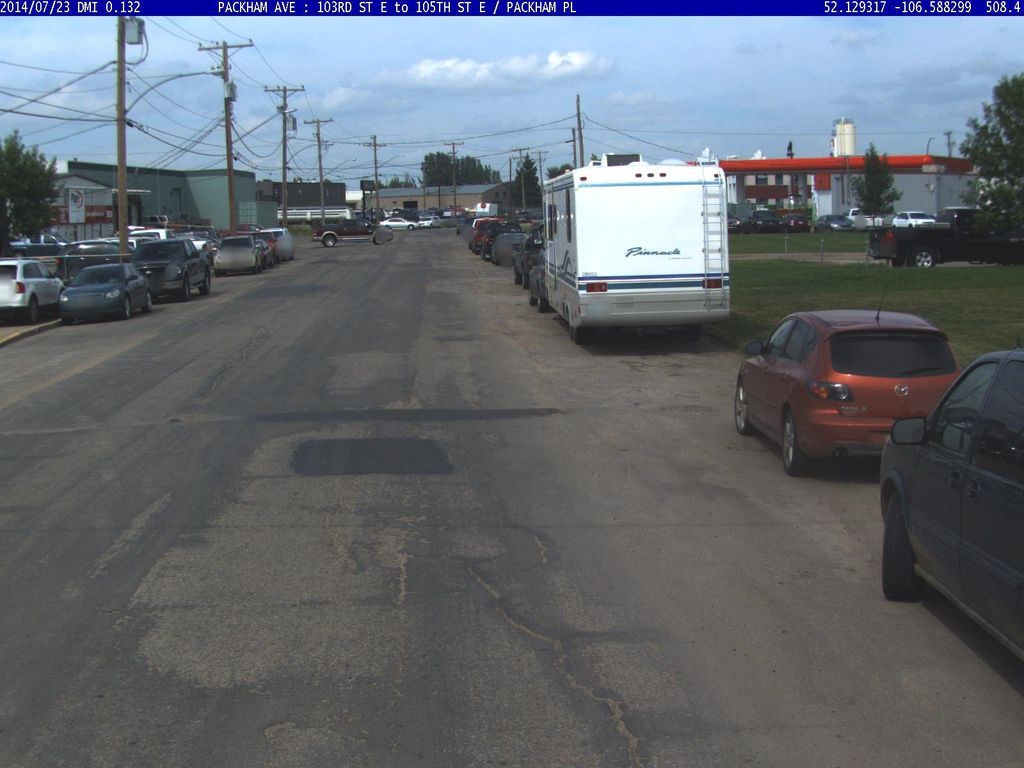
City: saskatoon